Question: I have a question related to acciaccaturas and slashed stems. So the first one is: why when more than one note is input as acciaccaturas or slashed grace notes they are not automatically beamed? And why when I beam them I lose the slash?
'''
ersion "2.17.26"
{
elative c''{
ime 3/4 {
cciaccatura e8 c4 cciaccatura { e8 d } c4 cciaccatura { e8[ d] } c4 |
\slashedGrace e8 c4 \slashedGrace { e8 d } c4 \slashedGrace { e8[ d] } c4
}
}
}
'''
In my opinion, the last note of each bar should be as:

---
Something similar (related to the slashed stem), but now on regular notes. When I compile the code below, I get what I want: 4 unbeamed notes, and the first has a slash on its stem.
'''
ersion "2.17.26"
{
utoBeamOff
elative c''{
\once \override Flag #'stroke-style = #"grace" c8
c c c r4 r2 |
}
}
'''
Now if I remove the line 'utoBeamOff', the notes will be beamed but without the slash on the first!
I would be very thankful if someone could help me out with these problems.
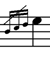
Answer: As of version 2.17.26, unfortunately my questions have no simple answer.
Regarding the automatic beam, this function has not been implemented, thus the user must set the beaming manually for all grace notes (using '<URL>
---
Regarding the slashes, here is what the official LilyPond's documentation says (under ):
> A multi-note beamed acciaccatura is printed without a slash, and looks
exactly the same as a multi-note beamed appoggiatura.
Apparently, the same behavior is true to regular beamed notes generated by using the command '\override Flag #'stroke-style = #"grace"'.
This bug has also been reported (as Issue 1333), and any development can be followed at the following link: <URL>
As a solution, one can also add the following snippet in the beginning of the file, and then use the command '\slash' to generate the slash on grace notes or on regular notes as well:
'''
ersion "2.17.26"
% Slash snippet:
slash = {
#(remove-grace-property 'Voice 'Stem 'direction)
\once \override Stem #'stencil =
#(lambda (grob)
(let* ((x-parent (ly:grob-parent grob X))
(is-rest? (ly:grob? (ly:grob-object x-parent 'rest))))
(if is-rest?
empty-stencil
(let* ((dir (ly:grob-property grob 'direction))
(stem (ly:stem::print grob))
(stem-y (ly:grob-extent grob grob Y))
(stem-length (- (cdr stem-y) (car stem-y))))
(ly:stencil-add
stem
(grob-interpret-markup grob
(markup #:translate (cons -1 (* dir (1- (/ stem-length 2))))
#:draw-line (cons 2 (* dir 2))))
)))))
}
% some music as example:
{
elative c'' {
\grace{\slash g8[a g] } a1 |
\slash g8 a g a r2
}
}
'''
The problems with this snippet are:
- more frequently than not the slash will be wrongly positioned and will need manual tweaking- normal notes need slightly larger slashes, thus a solution is to create two almost identical snippets, one named 'slash' the other 'slash_regular' (or something like that) and then enlarge the size of the 'slash_regular' command.